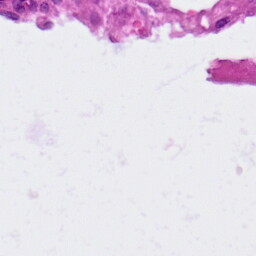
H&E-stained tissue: Lung